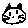
Label: cat